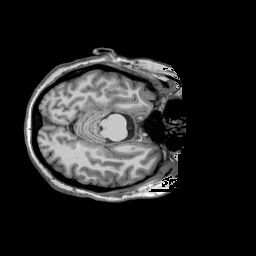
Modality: T1w
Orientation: coronal
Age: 42
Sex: female